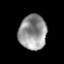
Tissue: prostate
Cell type: T cells
Senescence score: 0.2671
Nuclear area (px): 936
Mean DAPI intensity: 149.24